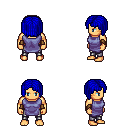
a pixel art fantasy rpg character, male body template, human, tanned skin, chain tabard jacket, metal pants, blue pageboy hairstyle, leather bracers, four views (front, back, left, right), 2x2 character sprite sheet, small pixel art, hard edges, no anti-aliasing